Interaction volume radius: 5 \u00c5
Interaction volume height: 10 \u00c5
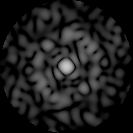
Disorder parameter: 0.8033